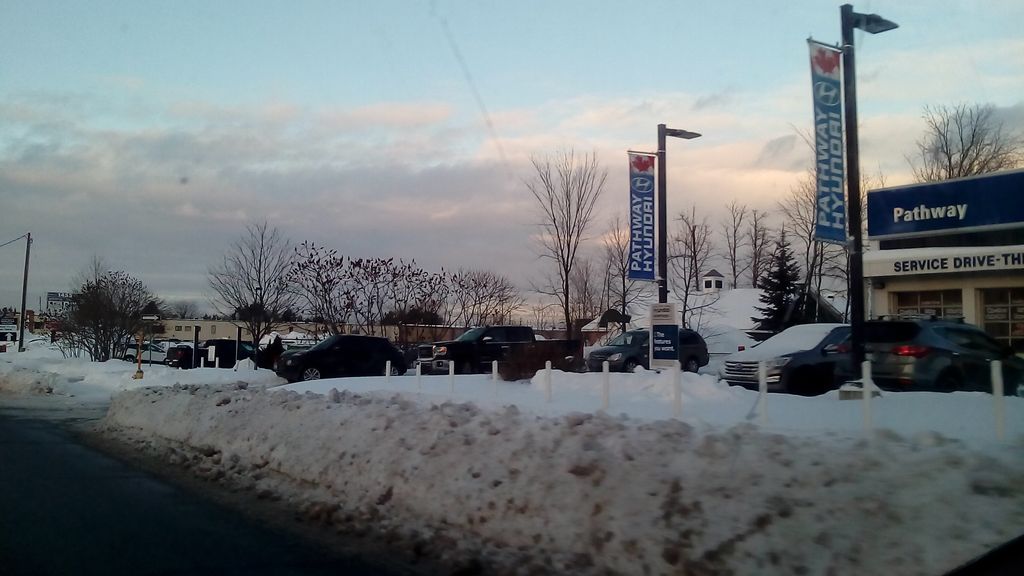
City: ottawa-gatineau